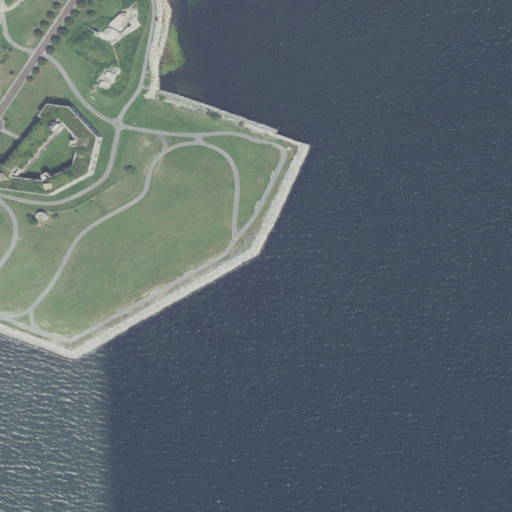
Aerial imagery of cape in Massachusetts named Clarks Point containing open water, grassland, barren land, medium intensity development, high intensity development, and low intensity development